Field crop: maize
Growth stage: 2
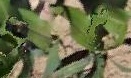
Species: maize